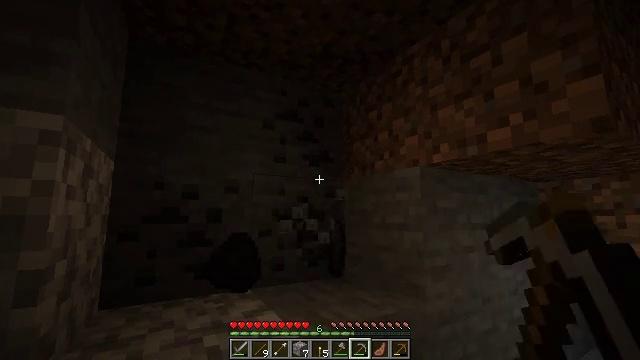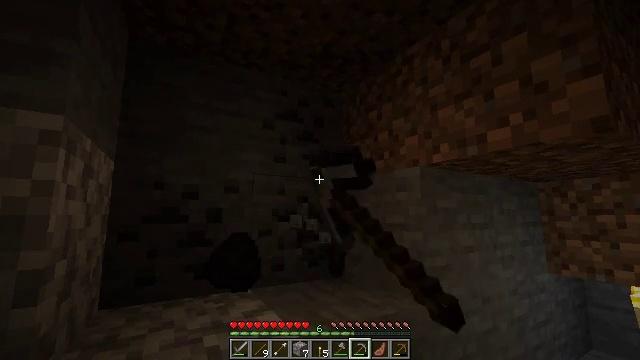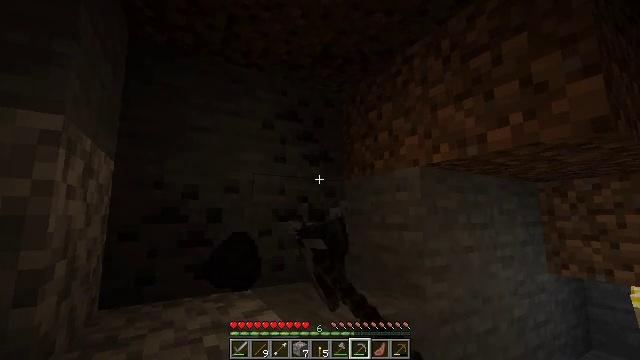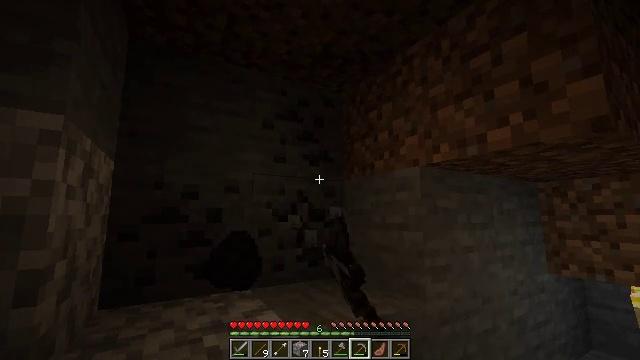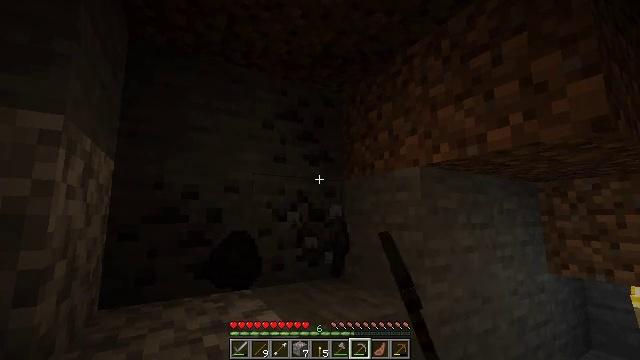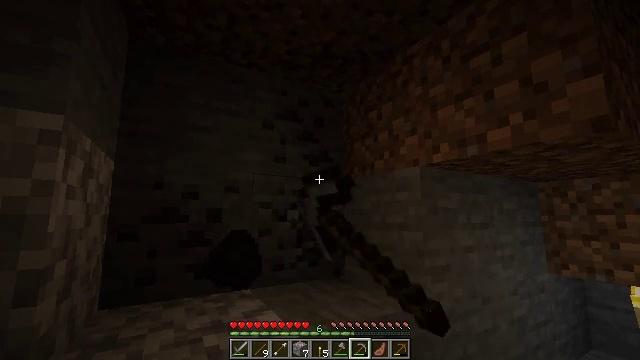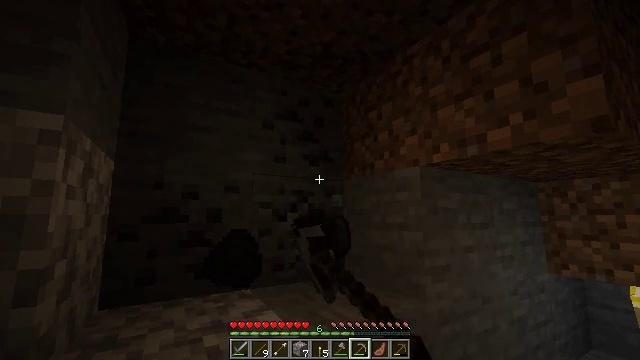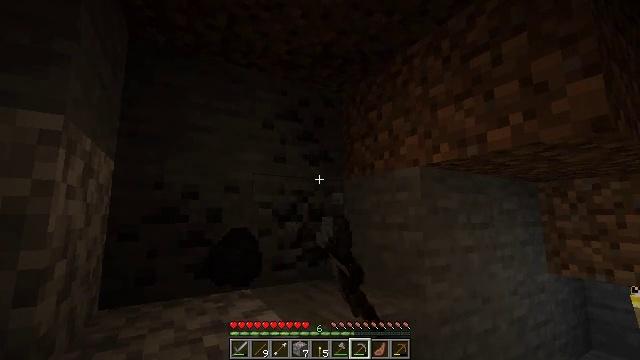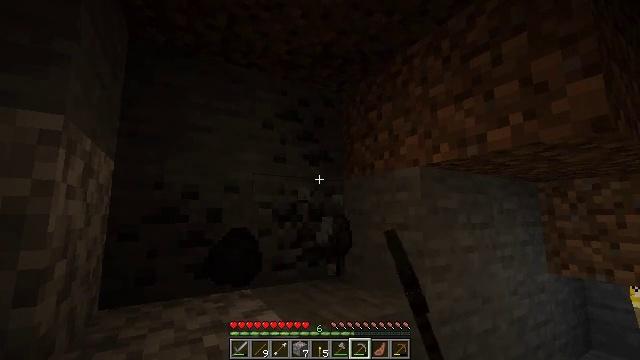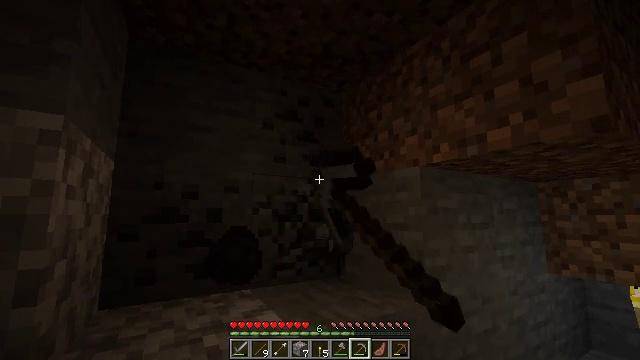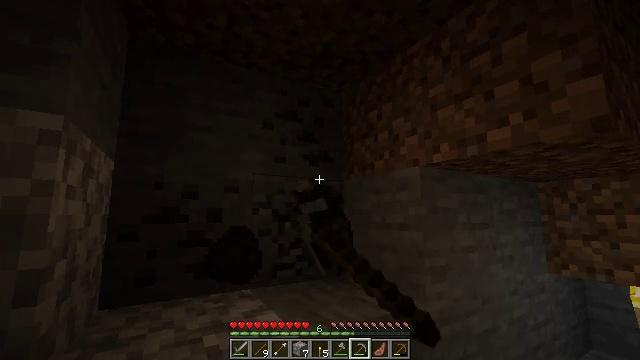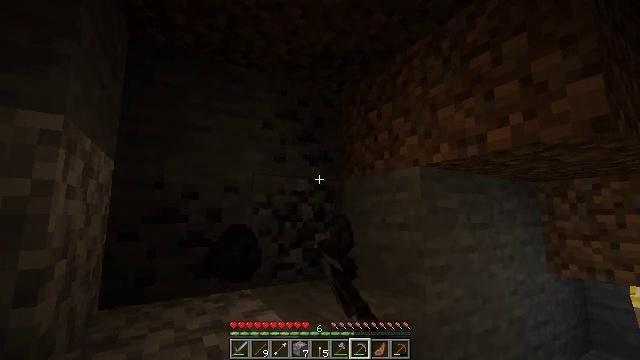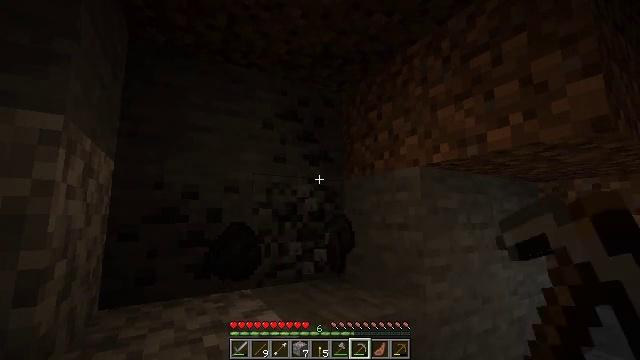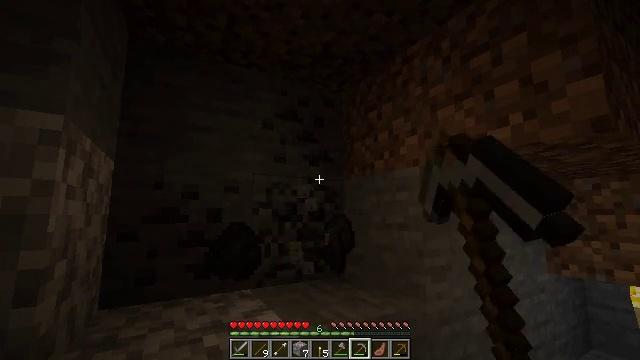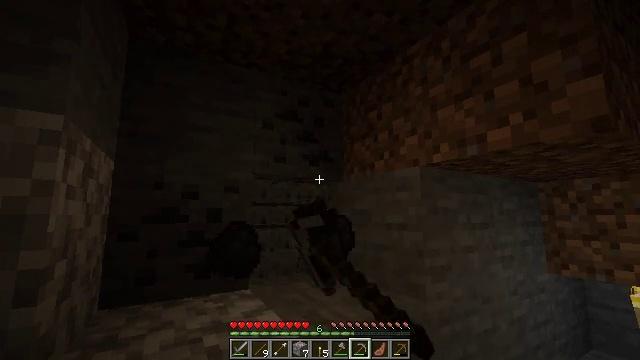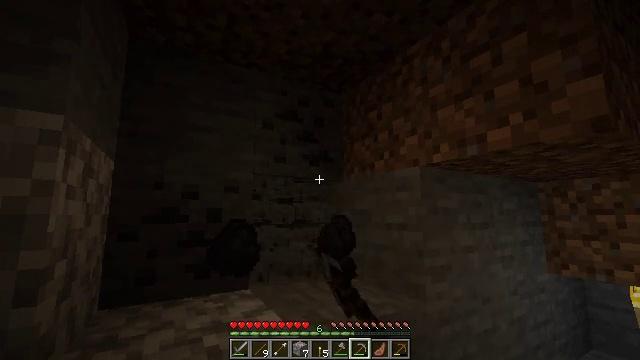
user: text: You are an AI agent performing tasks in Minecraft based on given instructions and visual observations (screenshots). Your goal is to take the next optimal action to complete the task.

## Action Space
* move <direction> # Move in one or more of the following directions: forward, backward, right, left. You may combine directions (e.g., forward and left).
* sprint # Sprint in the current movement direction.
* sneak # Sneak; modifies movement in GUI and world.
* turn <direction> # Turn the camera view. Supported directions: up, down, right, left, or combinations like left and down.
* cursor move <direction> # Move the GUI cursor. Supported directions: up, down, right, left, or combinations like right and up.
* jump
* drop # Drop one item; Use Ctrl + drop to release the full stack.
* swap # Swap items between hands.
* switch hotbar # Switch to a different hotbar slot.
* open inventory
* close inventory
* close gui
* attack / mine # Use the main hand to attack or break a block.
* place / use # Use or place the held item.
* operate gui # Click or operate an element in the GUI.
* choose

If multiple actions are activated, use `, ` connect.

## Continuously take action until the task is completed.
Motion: motion action
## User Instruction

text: Mine the coal ore underground.
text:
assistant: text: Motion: attack / mine
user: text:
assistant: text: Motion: attack / mine
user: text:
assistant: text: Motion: attack / mine
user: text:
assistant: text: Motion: attack / mine
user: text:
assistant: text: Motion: attack / mine
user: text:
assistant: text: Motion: attack / mine
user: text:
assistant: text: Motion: attack / mine
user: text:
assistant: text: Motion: attack / mine
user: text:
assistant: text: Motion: attack / mine
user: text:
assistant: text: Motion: attack / mine
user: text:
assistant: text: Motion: attack / mine
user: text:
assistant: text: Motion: attack / mine
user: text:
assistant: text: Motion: attack / mine
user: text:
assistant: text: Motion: attack / mine
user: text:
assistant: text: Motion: attack / mine
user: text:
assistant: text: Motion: attack / mine
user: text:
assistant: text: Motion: attack / mine
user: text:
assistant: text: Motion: turn left and up, attack / mine
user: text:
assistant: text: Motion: turn left and up, attack / mine
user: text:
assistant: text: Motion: attack / mine
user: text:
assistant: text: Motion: attack / mine
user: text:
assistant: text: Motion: attack / mine
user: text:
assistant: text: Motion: attack / mine
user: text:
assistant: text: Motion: attack / mine
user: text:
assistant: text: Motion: attack / mine
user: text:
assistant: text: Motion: attack / mine
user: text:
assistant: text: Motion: attack / mine
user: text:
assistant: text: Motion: attack / mine
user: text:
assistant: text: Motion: attack / mine
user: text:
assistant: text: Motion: attack / mine